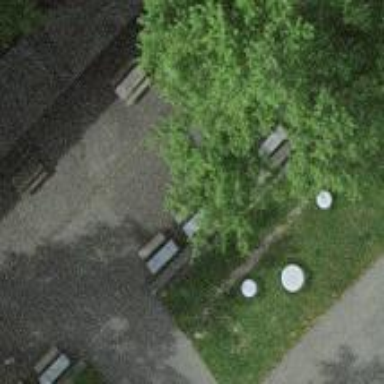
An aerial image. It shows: Picnic table located in leisure land area.